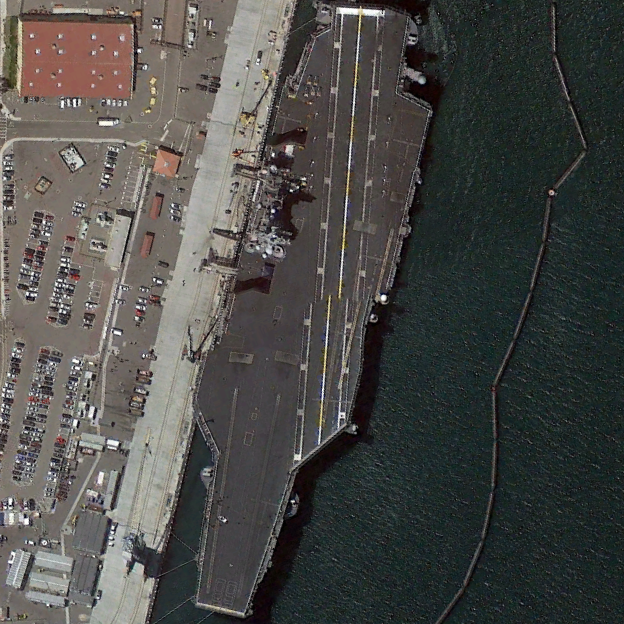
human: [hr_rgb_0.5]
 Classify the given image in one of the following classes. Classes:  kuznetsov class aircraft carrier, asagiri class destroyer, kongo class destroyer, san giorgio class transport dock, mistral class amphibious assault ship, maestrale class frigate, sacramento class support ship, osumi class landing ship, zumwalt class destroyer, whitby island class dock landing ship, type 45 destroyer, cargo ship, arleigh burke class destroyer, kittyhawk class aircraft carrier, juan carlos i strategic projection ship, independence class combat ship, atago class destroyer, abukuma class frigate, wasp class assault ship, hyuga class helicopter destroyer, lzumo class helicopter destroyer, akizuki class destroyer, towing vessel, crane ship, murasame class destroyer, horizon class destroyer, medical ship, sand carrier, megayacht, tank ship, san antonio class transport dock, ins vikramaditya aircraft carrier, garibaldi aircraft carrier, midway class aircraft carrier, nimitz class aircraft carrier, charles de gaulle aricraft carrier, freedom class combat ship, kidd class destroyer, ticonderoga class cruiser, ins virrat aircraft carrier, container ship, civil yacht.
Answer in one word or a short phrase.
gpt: Nimitz class aircraft carrier